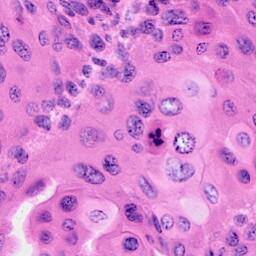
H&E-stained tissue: Cervix